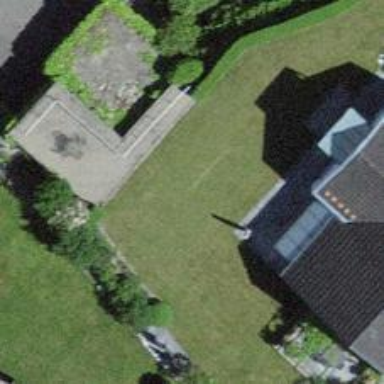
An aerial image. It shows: View of roof of building.